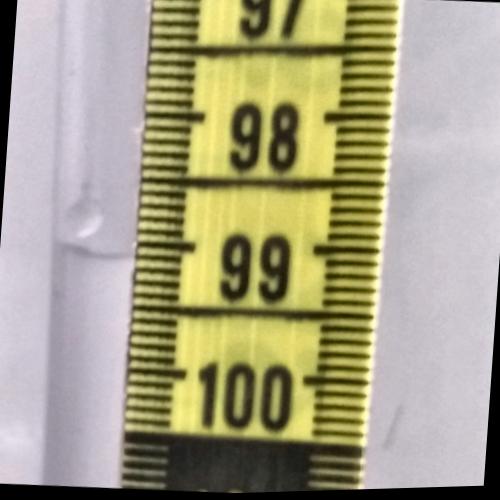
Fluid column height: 99.1 cm